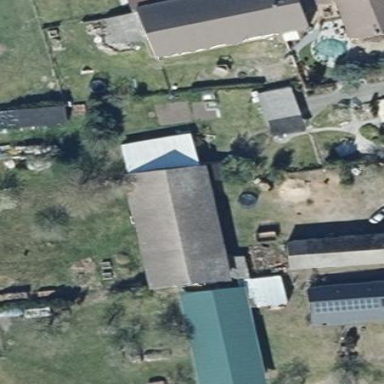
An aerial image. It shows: Building with gabled roof. The roof is grey in color and oriented along the building.